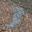
Label: 3